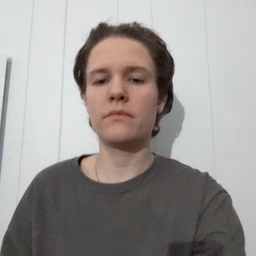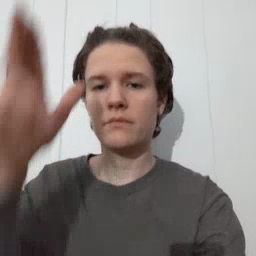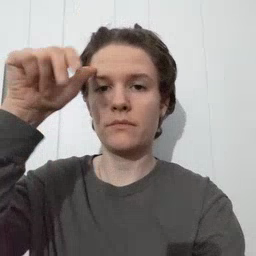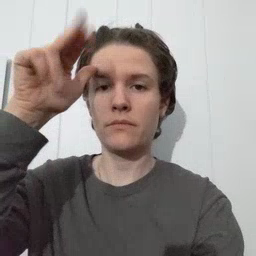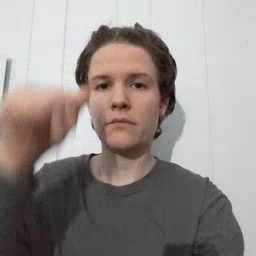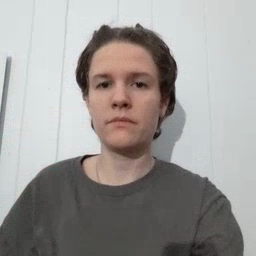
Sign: horse